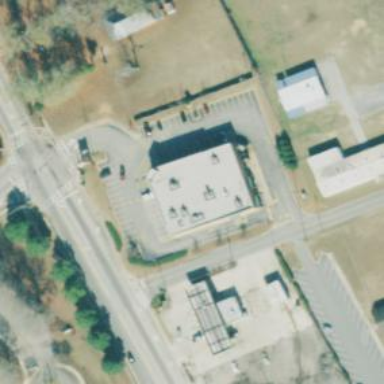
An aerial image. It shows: Pharmacy providing healthcare services.